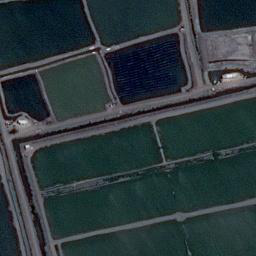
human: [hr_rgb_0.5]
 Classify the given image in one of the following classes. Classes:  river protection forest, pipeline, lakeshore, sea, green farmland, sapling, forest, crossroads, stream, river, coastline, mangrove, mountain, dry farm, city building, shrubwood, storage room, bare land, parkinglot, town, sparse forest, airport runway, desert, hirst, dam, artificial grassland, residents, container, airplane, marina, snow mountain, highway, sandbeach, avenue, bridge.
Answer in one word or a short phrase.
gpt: green farmland